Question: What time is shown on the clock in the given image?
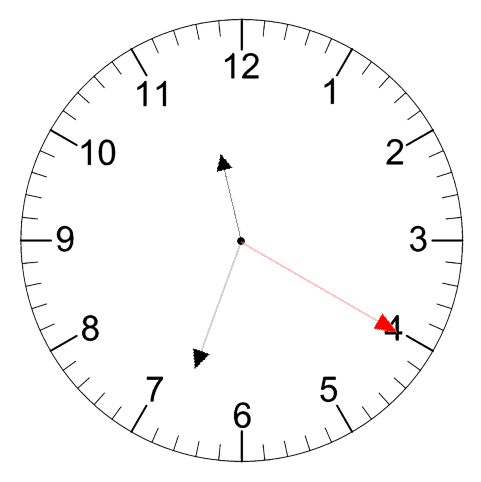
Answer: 11:33:20